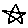
Label: star